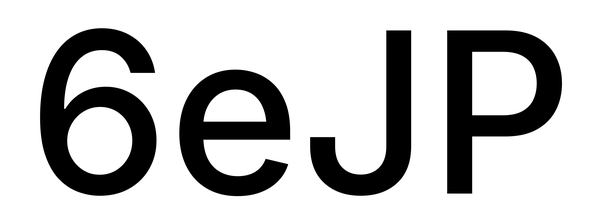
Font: Inter_Medium